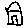
Label: house